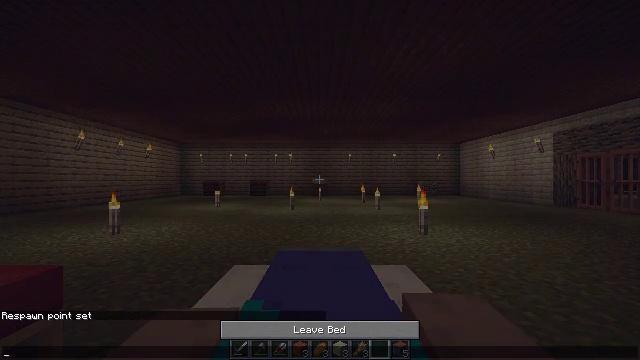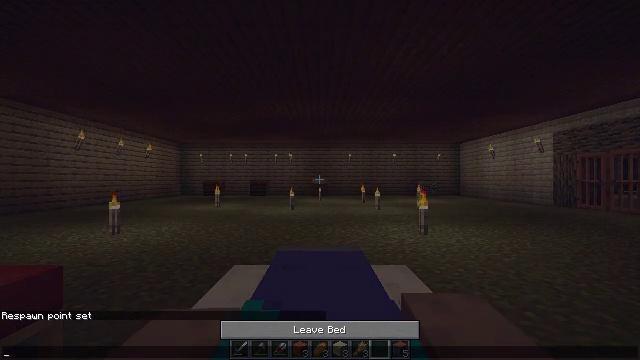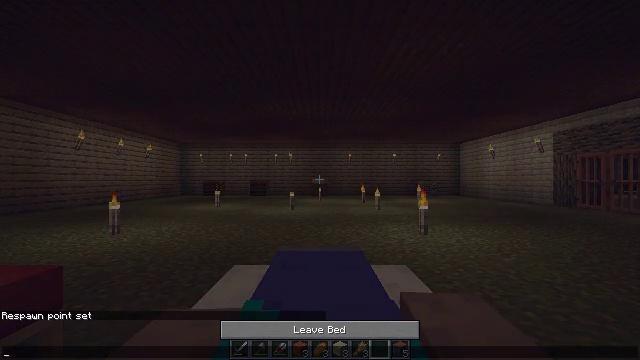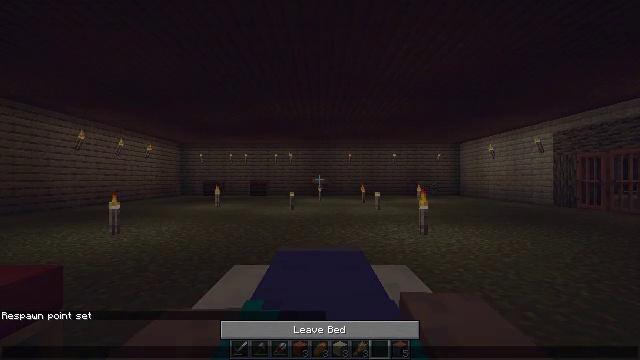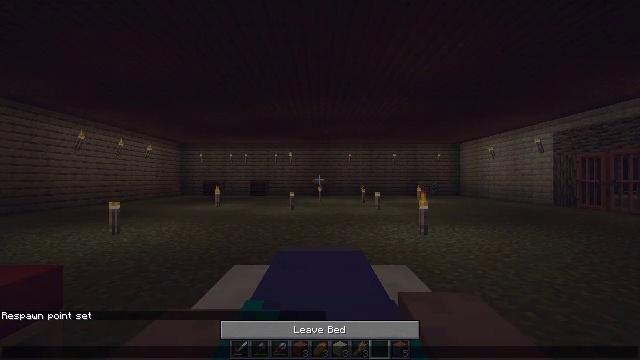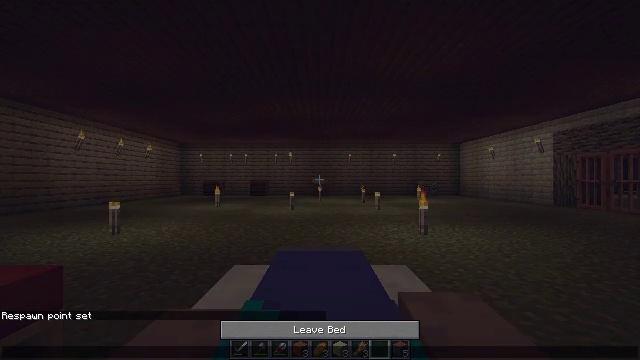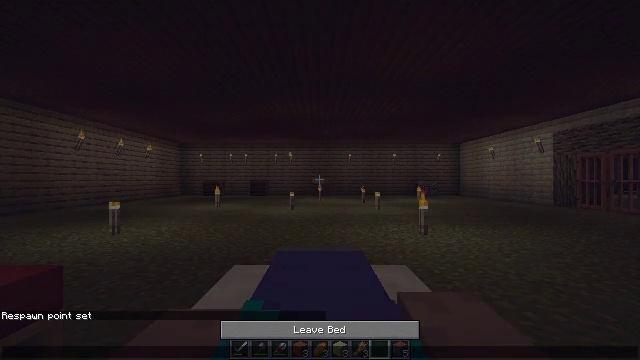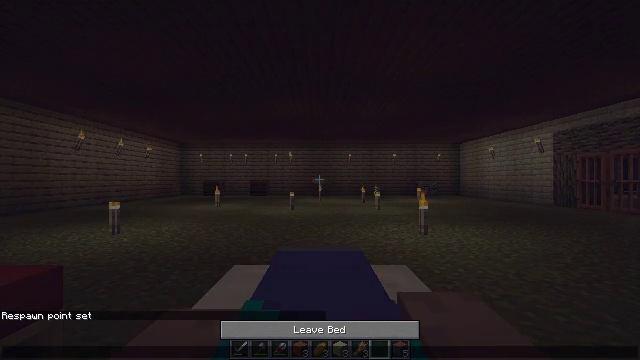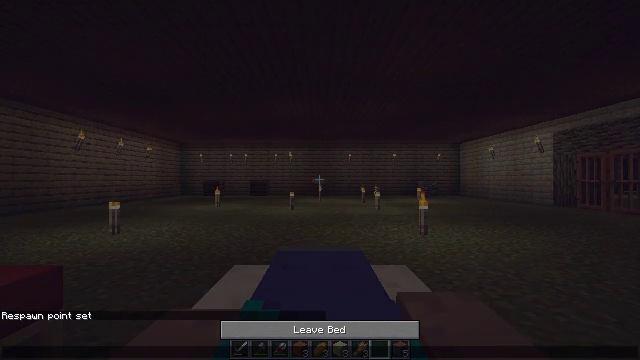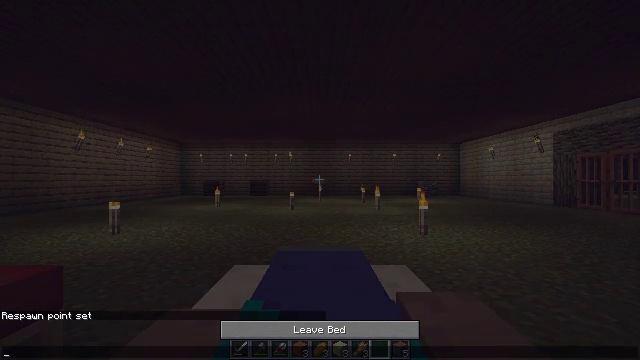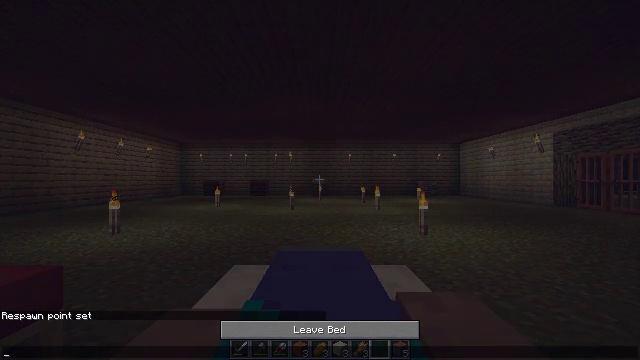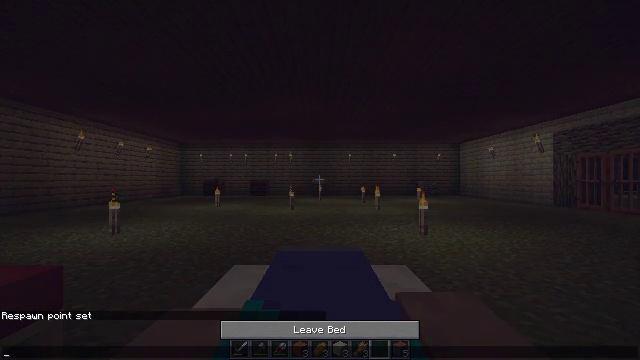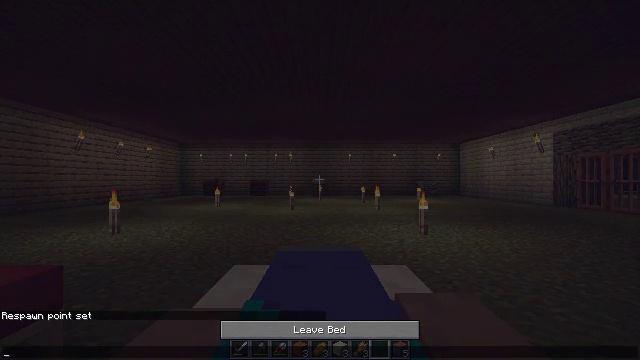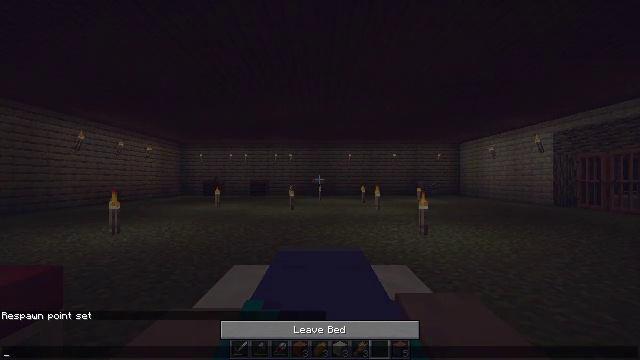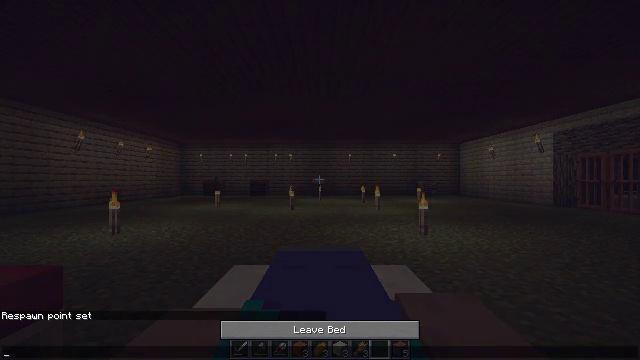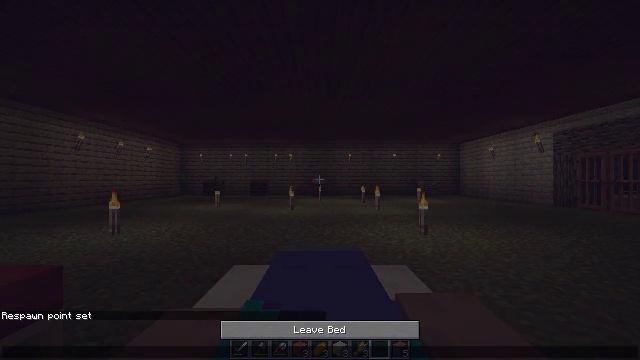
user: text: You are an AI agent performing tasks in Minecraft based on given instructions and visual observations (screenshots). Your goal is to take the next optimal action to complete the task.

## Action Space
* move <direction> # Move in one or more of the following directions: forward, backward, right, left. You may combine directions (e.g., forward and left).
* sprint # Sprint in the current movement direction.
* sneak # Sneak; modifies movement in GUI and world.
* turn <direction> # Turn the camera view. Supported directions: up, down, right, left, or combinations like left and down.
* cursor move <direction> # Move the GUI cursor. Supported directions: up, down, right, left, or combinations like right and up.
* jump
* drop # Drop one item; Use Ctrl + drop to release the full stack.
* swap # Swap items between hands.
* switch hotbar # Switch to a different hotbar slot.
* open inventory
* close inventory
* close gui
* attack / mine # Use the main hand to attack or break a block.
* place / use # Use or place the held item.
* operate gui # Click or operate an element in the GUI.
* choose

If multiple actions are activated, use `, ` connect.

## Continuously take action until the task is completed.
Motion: motion action
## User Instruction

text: Attack the barrel to gather it.
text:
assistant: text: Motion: no_op
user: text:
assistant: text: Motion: no_op
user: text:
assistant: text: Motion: no_op
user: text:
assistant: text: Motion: no_op
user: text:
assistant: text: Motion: no_op
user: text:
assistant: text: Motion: no_op
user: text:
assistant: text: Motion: no_op
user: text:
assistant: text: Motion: no_op
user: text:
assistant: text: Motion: no_op
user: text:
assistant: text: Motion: no_op
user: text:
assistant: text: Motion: no_op
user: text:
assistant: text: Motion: no_op
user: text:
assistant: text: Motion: no_op
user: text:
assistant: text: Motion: no_op
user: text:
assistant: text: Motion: no_op
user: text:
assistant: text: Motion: no_op
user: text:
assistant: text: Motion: no_op
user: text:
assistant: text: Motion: no_op
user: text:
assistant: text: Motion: no_op
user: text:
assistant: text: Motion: no_op
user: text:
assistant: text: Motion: no_op
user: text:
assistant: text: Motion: no_op
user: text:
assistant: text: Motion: no_op
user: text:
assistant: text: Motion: no_op
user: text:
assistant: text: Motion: no_op
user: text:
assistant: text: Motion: no_op
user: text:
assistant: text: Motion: no_op
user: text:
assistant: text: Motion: no_op
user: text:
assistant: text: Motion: no_op
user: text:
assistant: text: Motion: no_op